Question: We are using WAS 7 and our ear is deployed on this.
Operating System : AIX 7.1
Processor Architecture : ppc64
Number of Processors : 8
Java version : JRE 1.6.0 AIX ppc64-64 build jvmap6460sr10fp1-20120202_101568 (pap6460sr10fp1-20120321_01(SR10 FP1))
Virtual machine version : VM build 20120202_101568
Just-In-Time(JIT) compiler switch, Ahead-Of-Time (AOT) compiler switch, Compiler version : r9_20111107_21307ifx1
Garbage collector version : GC - 20120202_AA_CMPRSS
Java Heap Information
Maximum Java heap size : 1024m
Initial Java heap size : 512m
I have tried to analyse heap dump using .

But I am not able to analyse, whether this statics is good or needs improvement ?
As we have so many threads in Parking / Waiting on Condition consistently (taken thread sump 10 times every day), some times application takes 4 sec to process 5 messages, which suppose to be 5 messages per second.
Application works fine and achieve this SLA of 5 messages per second, but say few times in a day it takes 4 sec to process 5 messages.
Note: Concurrent processing.
And If I am trying to get thread dump at that moment, it is like I shared above.
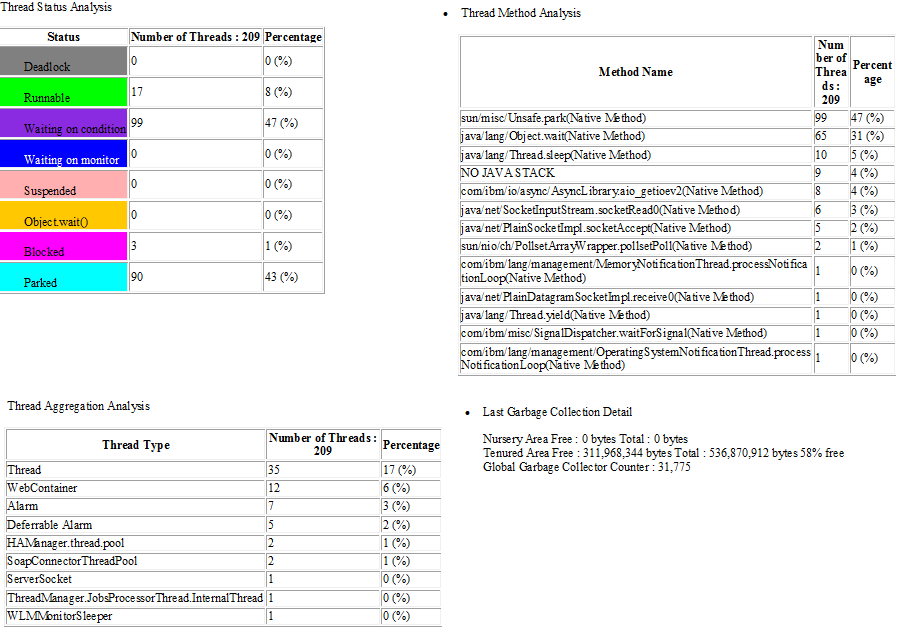
Answer: Unless you have a firm reason to think thread-contention is the cause, I don't think a thread-dump is the best place to start investigating why "few times in a day it takes 4 sec to process 5 messages.". There could be many,many causes to the problem, of which thread-contention is only one.
Firstly, I would identify those messages. Presumably the speed of messages is logged somewhere and if not, I would start with that. Can web-server access logs help identify these messages?
Once you have them, is there anything unique to those messages? If you access those messages yourself, are you able to replicate the slowness? Are they always at the same time of day/are they trying to access the same entities or perform the same actions? Are the messages sent by the same user?
If it's reproducible, you're job is half-done. You can now start using profiling tools to identify why it's taking so long.
Even if the slow messages are not reproducible and you cannot identify any distinguishing feature of the messages, at least you now know when it happened and can drill down more precisely.
Once you have the times, you can then start examining different causes at those times. A not-exhausive list would include:
- - - - - - -
Identifying these require answers in their own rights, but Stackoverflow should have many.
Regarding the thread-contention - was that thread analysis taken at the time the problem was occurring. Personally, I would like a thread-dump from that moment, to try and see which threads were were blocked by other threads.